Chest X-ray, AP view. Patient: 56 years old, sex M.
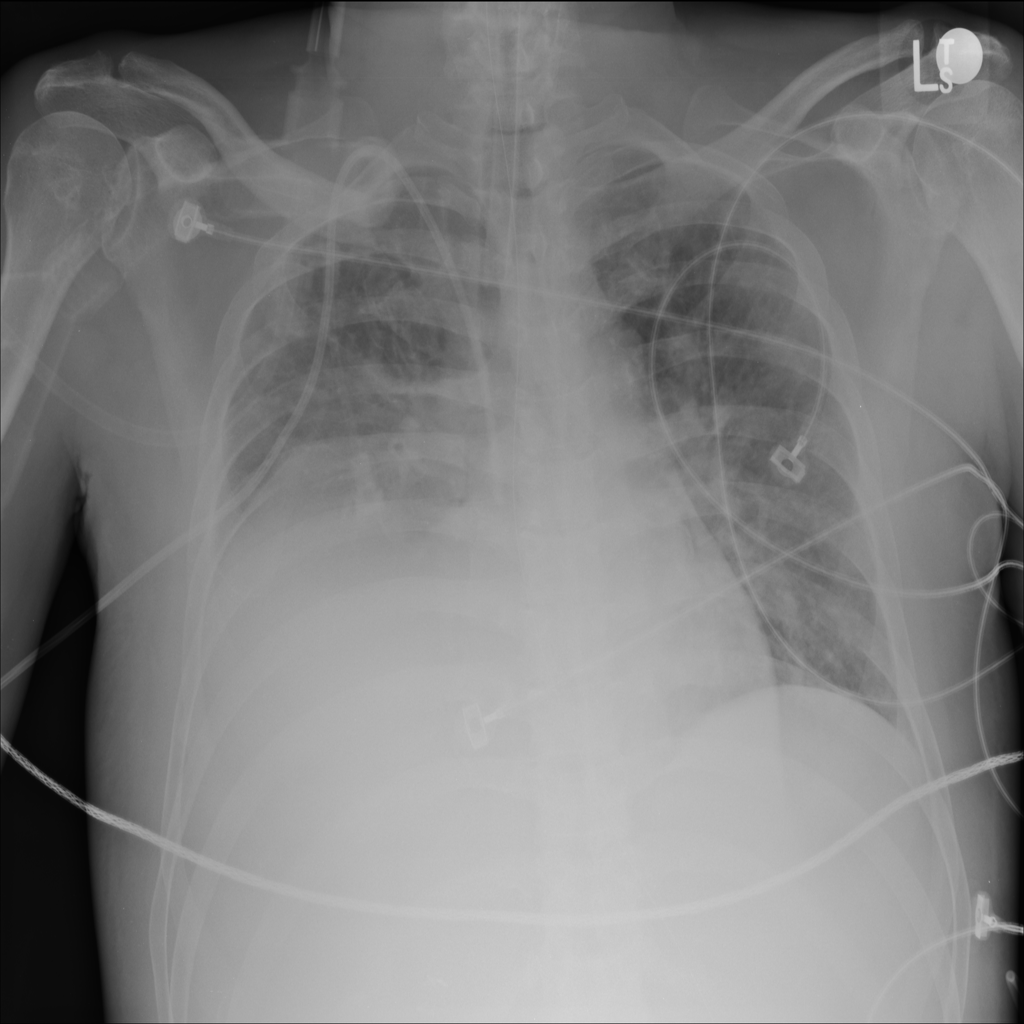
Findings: Atelectasis